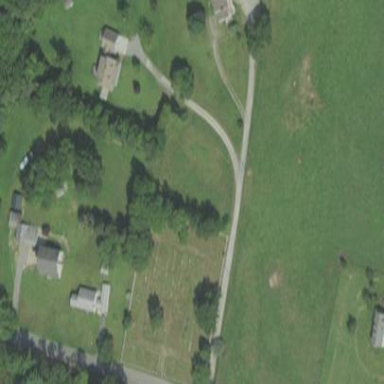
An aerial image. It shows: Cemetery that holds historical significance.